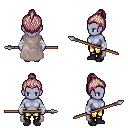
a pixel art fantasy rpg character, female body template, dark elf, purple skin, gray cape, gold greaves, white blonde short topknot hairstyle, white cloth bandages, black shoes, spear, four views (front, back, left, right), 2x2 character sprite sheet, small pixel art, hard edges, no anti-aliasing